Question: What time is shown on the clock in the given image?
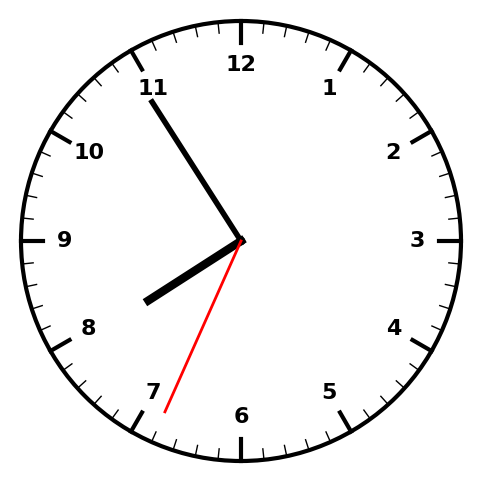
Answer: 07:54:34